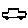
Label: car